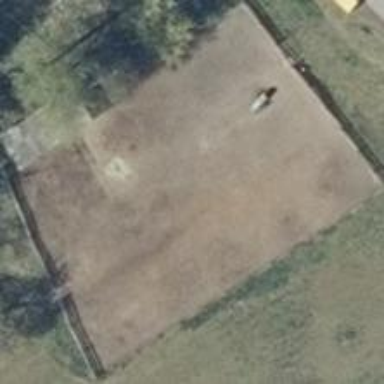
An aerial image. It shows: Equestrian pitch with sand surface.